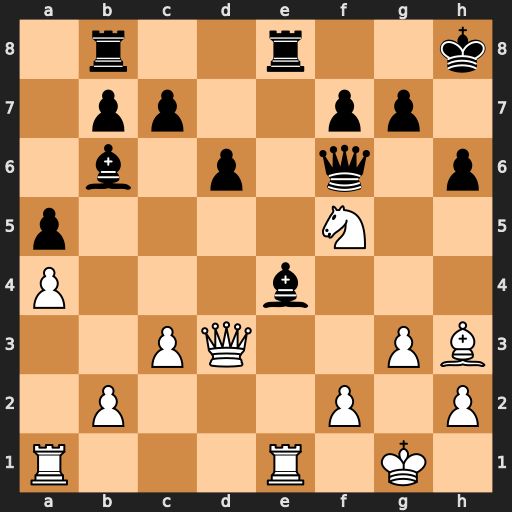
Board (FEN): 1r2r2k/1pp2pp1/1b1p1q1p/p4N2/P3b3/2PQ2PB/1P3P1P/R3R1K1
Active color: w
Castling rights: -
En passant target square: -
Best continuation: Rxe4 Rxe4 Qxe4